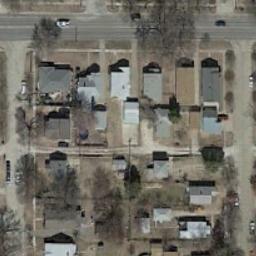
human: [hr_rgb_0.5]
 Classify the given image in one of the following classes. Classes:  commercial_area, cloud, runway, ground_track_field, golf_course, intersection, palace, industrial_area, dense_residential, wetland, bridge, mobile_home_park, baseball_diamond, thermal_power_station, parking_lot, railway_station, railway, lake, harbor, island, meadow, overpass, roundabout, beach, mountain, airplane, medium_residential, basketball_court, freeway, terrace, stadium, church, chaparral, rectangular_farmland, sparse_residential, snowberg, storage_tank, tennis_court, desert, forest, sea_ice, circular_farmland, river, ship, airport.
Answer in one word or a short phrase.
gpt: medium_residential